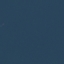
Label: SeaLake